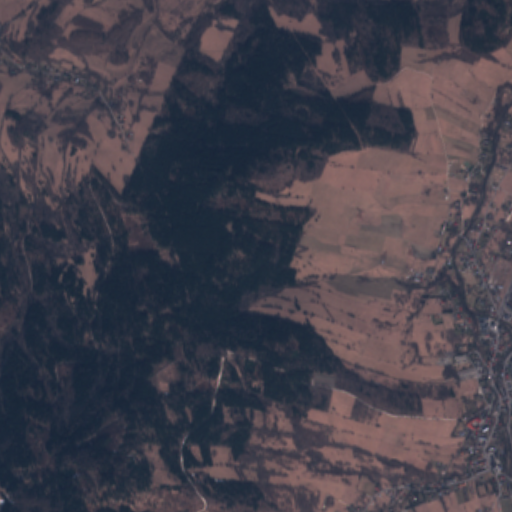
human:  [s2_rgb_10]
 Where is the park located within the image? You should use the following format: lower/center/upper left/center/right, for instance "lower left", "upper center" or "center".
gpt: The park is located in the lower right of the image.
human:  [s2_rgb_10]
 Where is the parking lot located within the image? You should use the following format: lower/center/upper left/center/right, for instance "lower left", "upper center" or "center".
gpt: The parking lot is located in the lower right of the image.
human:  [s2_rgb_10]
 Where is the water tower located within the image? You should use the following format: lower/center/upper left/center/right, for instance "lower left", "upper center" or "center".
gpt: The water tower is located in the center right of the image.
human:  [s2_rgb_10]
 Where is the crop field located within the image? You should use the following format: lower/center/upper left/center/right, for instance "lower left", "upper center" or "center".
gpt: There is no crop field in the image.